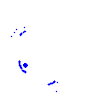
Particle: electron